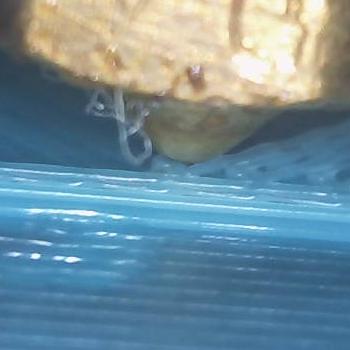
Flow rate: 35%